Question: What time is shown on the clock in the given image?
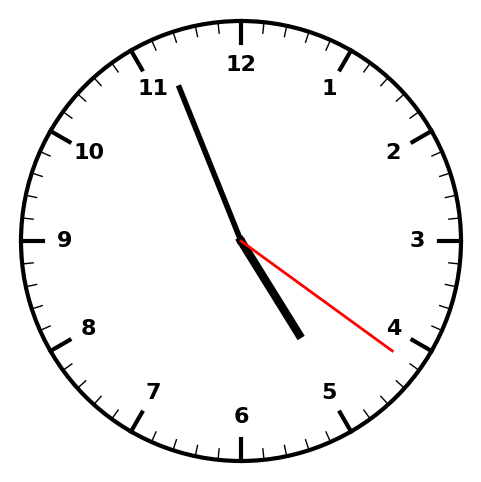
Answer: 04:56:21